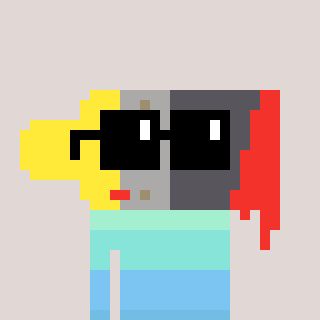
a pixel art character with square black sunglasses, a paintbrush-shaped head and a magenta-colored body on a warm background